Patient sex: M
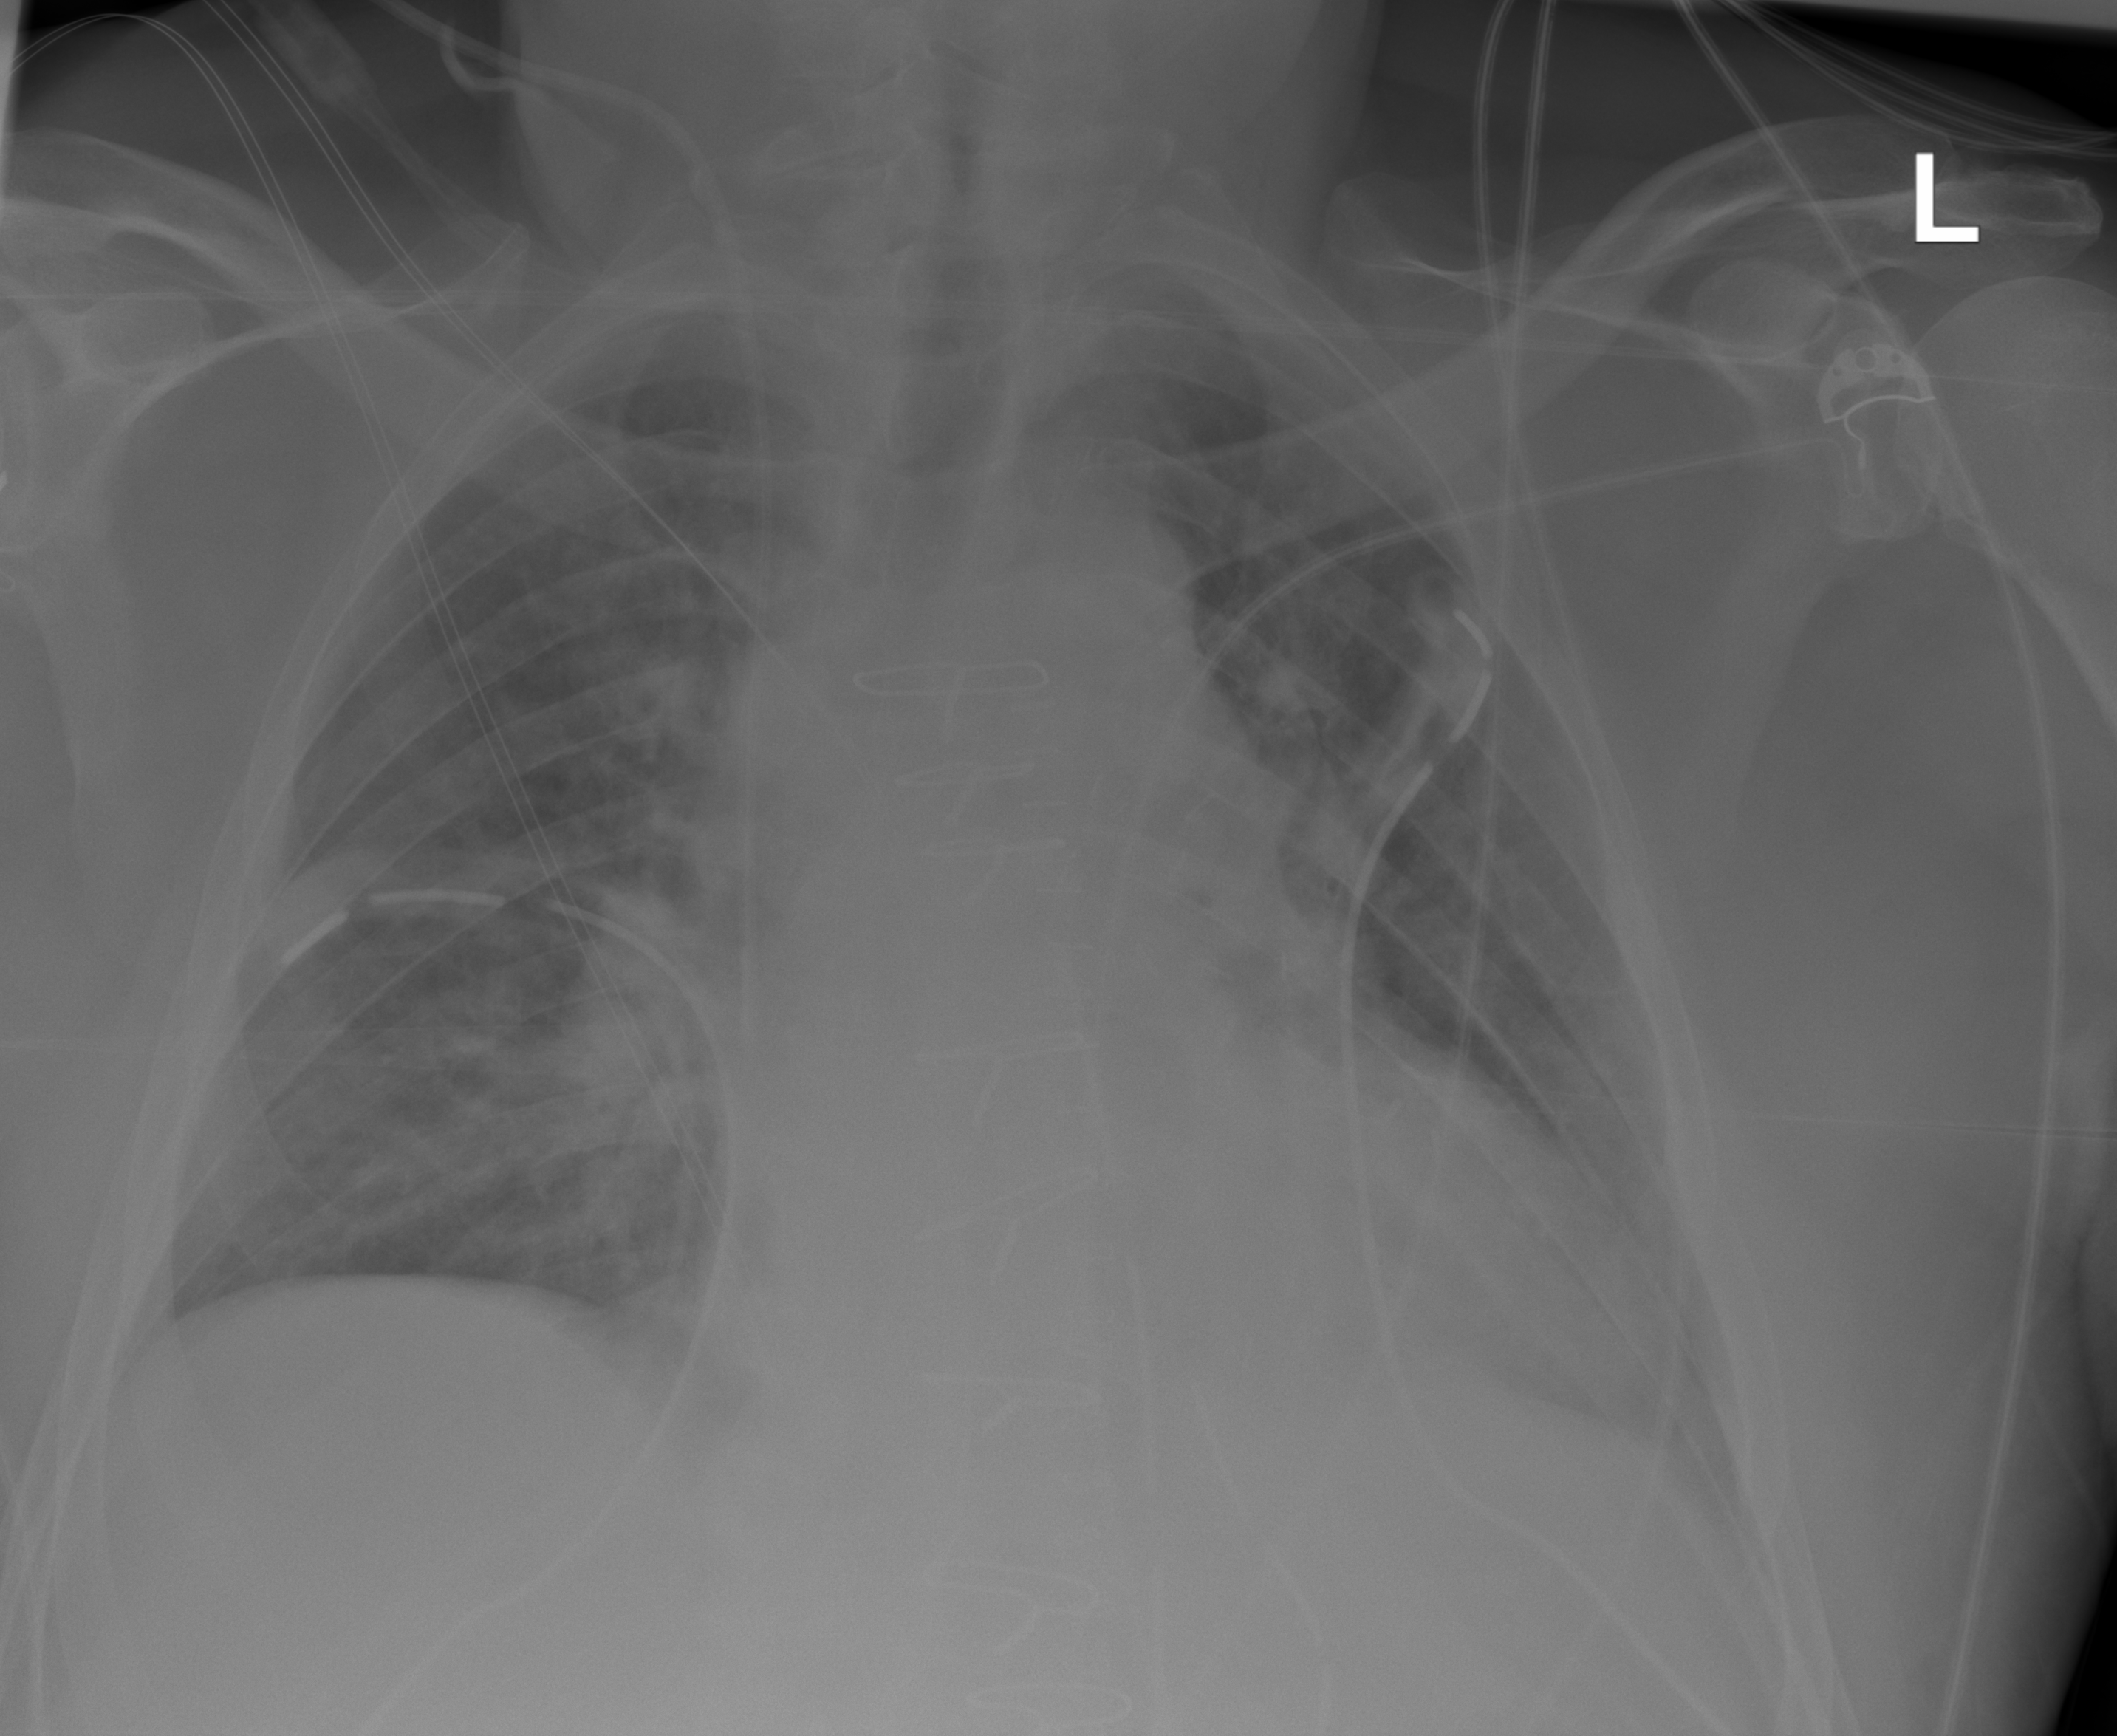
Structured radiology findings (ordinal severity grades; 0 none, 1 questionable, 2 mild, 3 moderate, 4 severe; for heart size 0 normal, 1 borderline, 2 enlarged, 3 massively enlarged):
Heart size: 2
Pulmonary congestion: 2
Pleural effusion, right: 0
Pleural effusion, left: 2
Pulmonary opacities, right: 2
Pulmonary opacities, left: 0
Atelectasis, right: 2
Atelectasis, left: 2